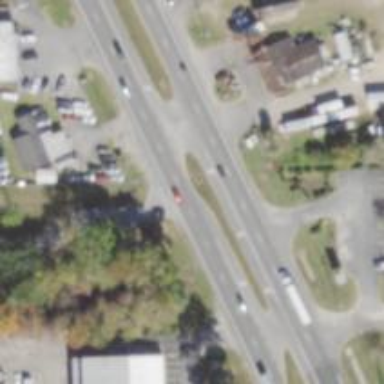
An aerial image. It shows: Asphalt road classified as trunk highway.